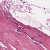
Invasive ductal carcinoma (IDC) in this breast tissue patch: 1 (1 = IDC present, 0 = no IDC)